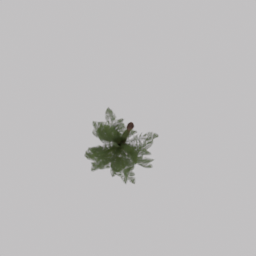
Label: nature